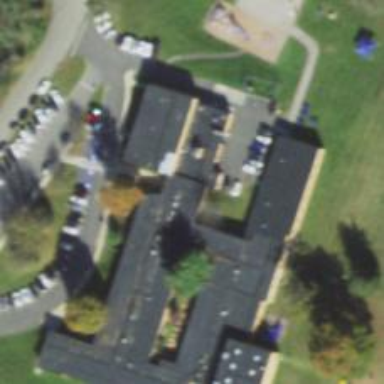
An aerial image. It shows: School.